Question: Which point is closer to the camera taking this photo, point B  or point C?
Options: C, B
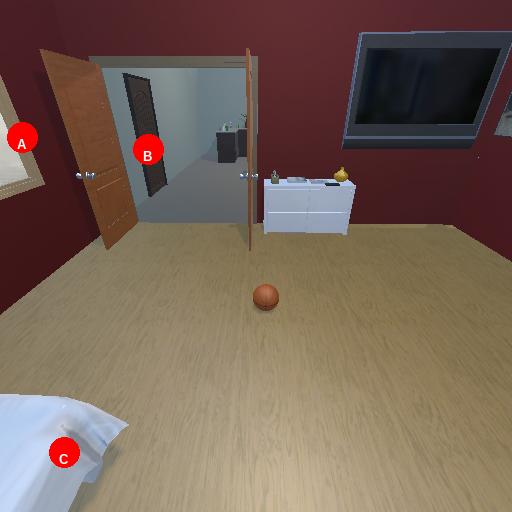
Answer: C